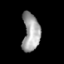
Tissue: skin
Cell type: Fibroblasts
Senescence score: 0.7298
Nuclear area (px): 649
Mean DAPI intensity: 161.251